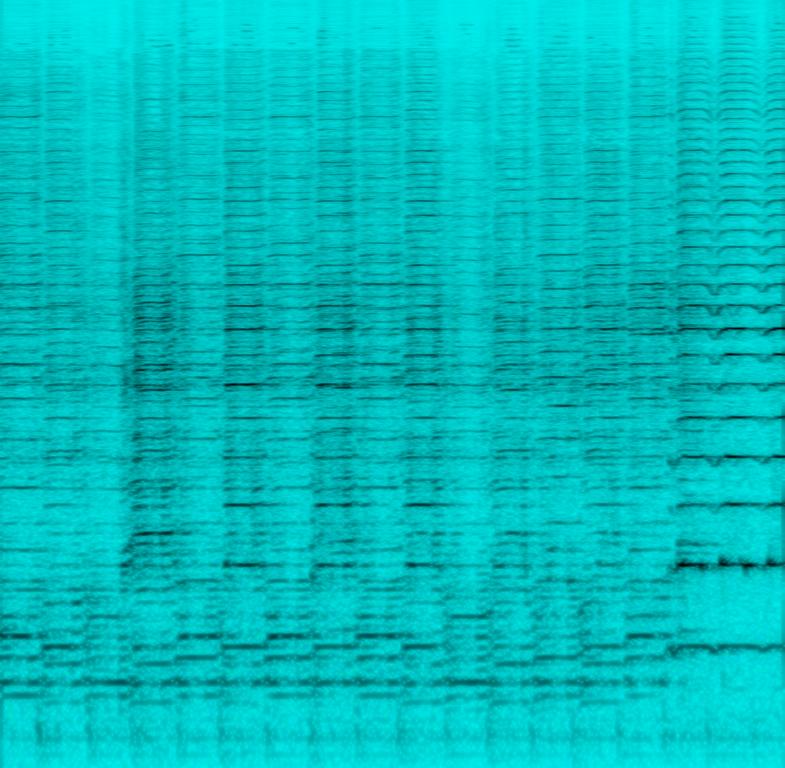
This music is an enthusiastic instrumental. The tempo is fast with an amplified harmonica solo. The music is lively, animated, happy, cheerful, energetic, enthusiastic and peppy.